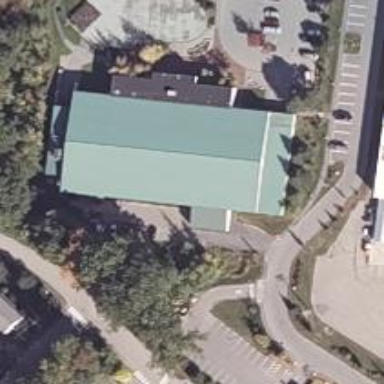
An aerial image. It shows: Multi-sport building featuring ice rink.